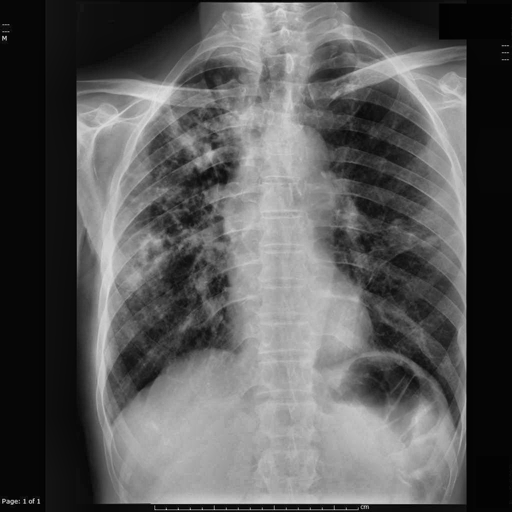
Finding: TUBERCULOSIS